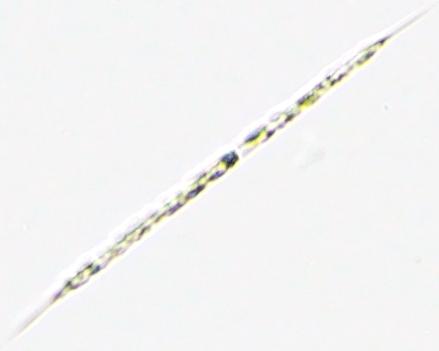
Label: Rhizosolenia